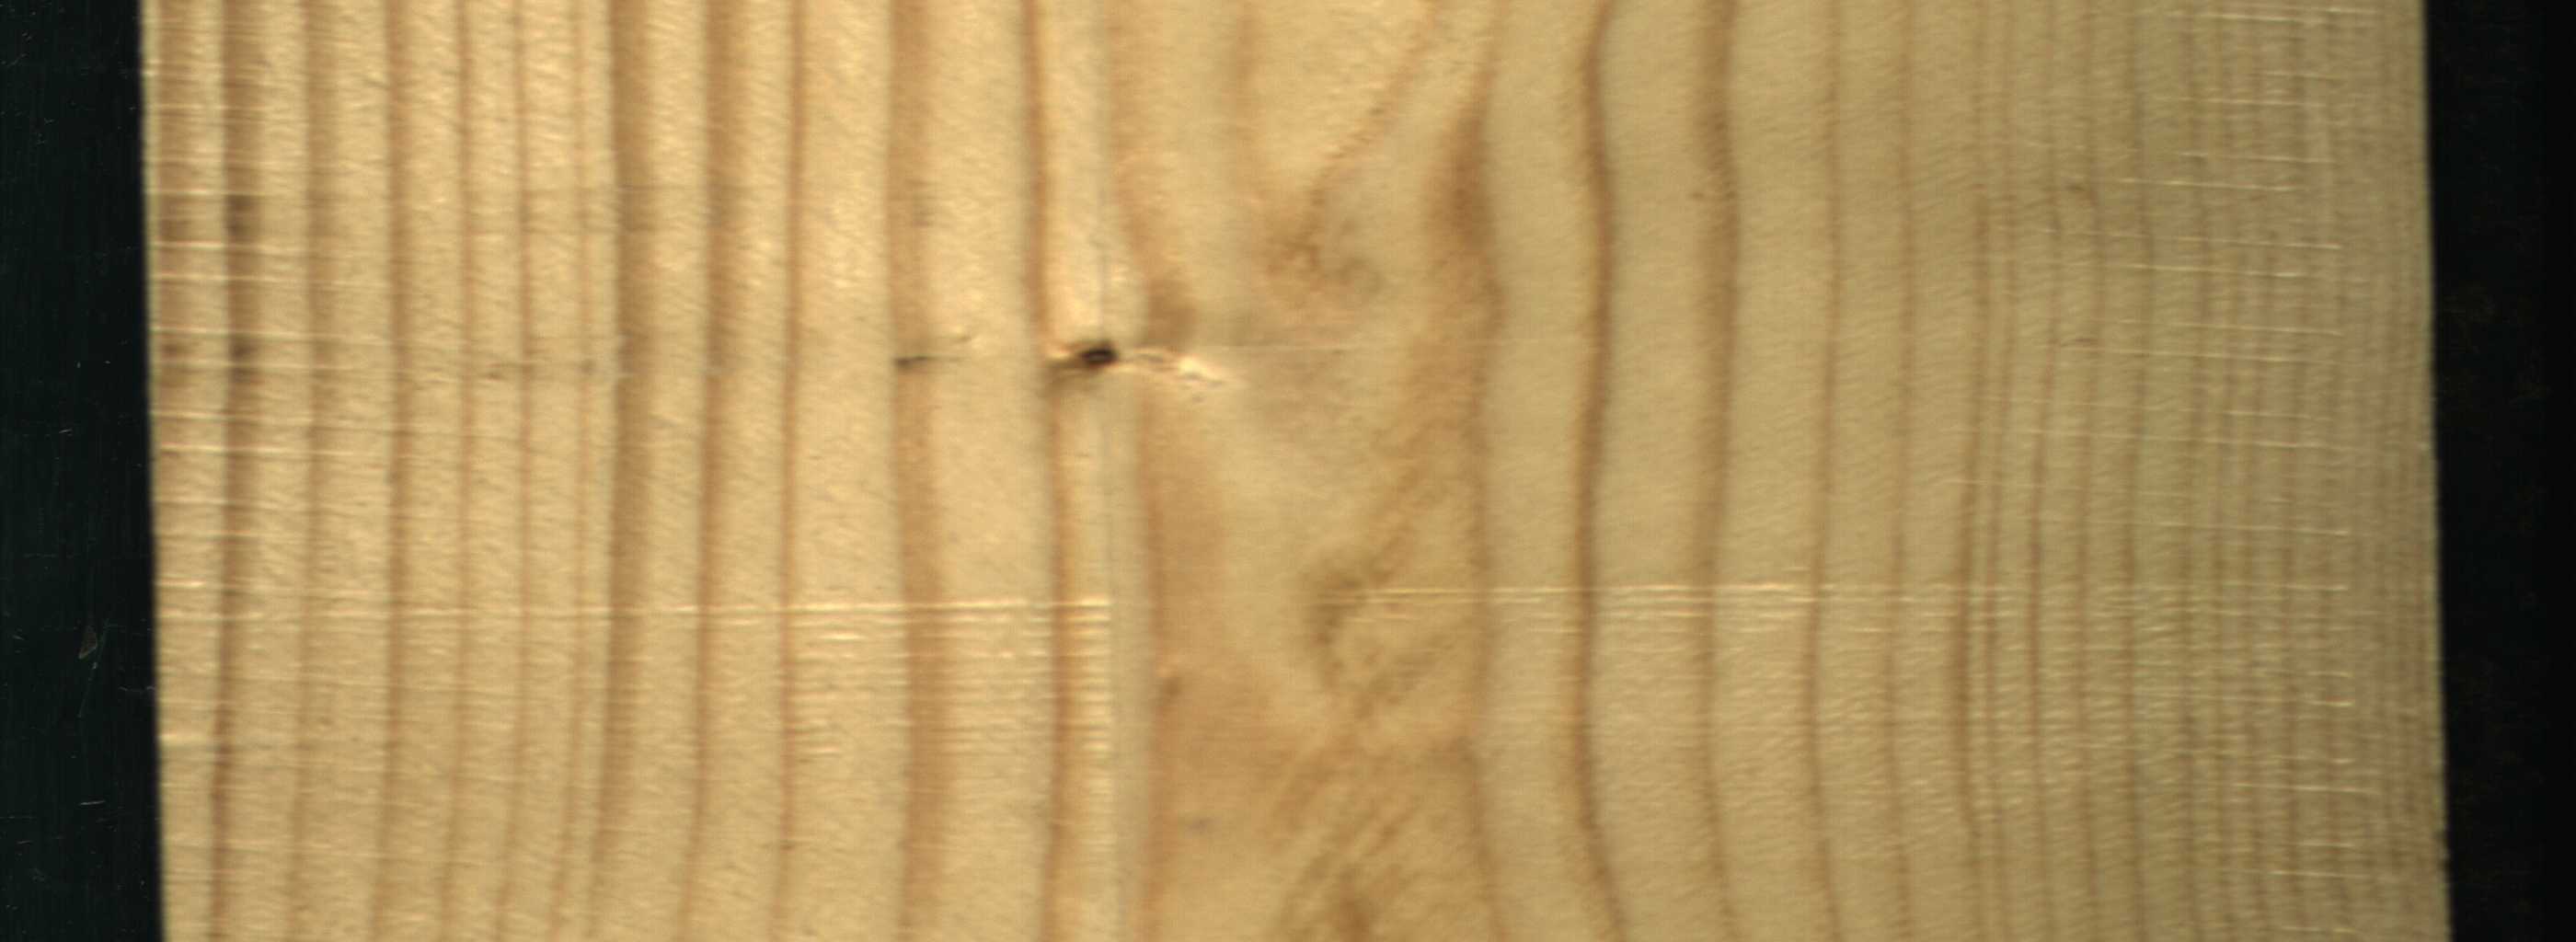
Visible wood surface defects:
Live_Knot